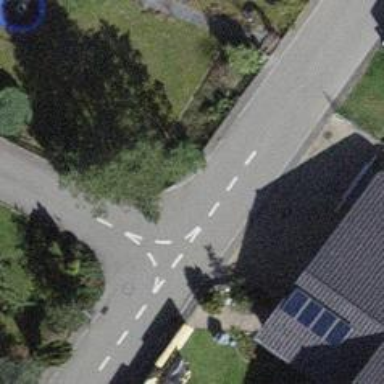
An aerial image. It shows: Smooth asphalt road in residential area.